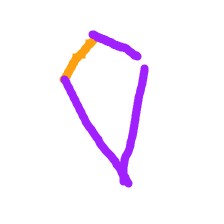
Shape: kite